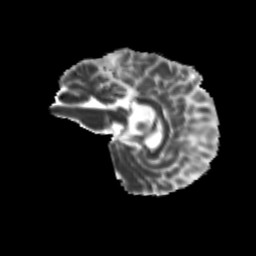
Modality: MD
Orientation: sagittal
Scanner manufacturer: siemens
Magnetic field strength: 3 T
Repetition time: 9.2 s
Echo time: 0.084 s